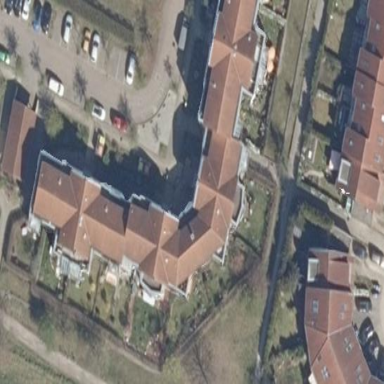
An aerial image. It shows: Image showing building with apartments.